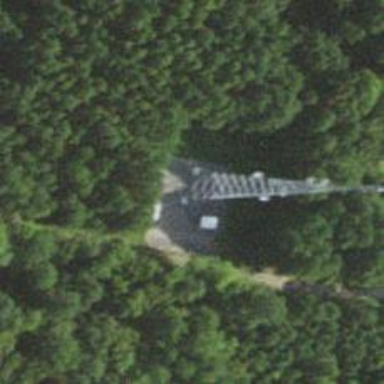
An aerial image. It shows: Mast structure.